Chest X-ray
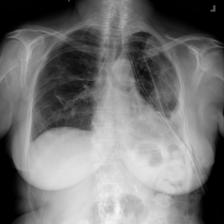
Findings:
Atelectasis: negative
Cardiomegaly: negative
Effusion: negative
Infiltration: negative
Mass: negative
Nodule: negative
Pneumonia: negative
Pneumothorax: negative
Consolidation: negative
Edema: negative
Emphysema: negative
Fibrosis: negative
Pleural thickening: negative
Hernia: negative